Aerial crown-view tile of a tropical tree (Barro Colorado Island, Panama), acquired 20241112:
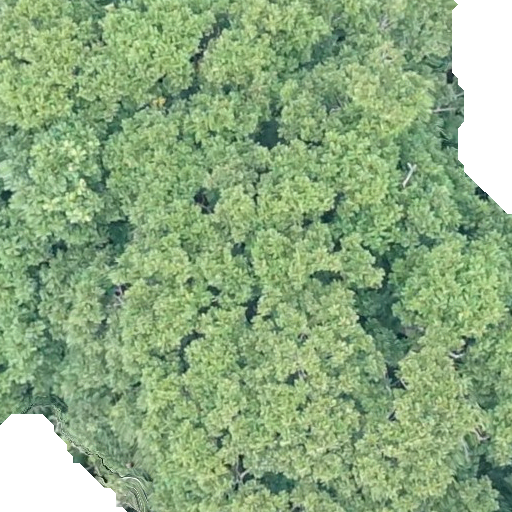
Species: Dipteryx oleifera
GBIF accepted scientific name: Dipteryx oleifera
Crown area: 594.109 m²